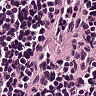
Metastatic tissue present: no